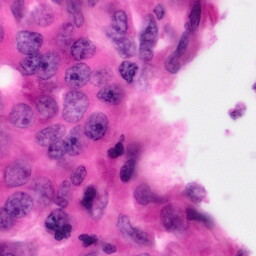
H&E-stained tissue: Pancreatic